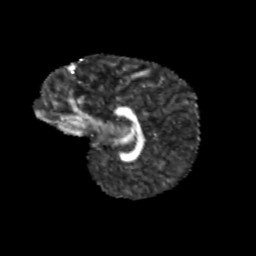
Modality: FA
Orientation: sagittal
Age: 10
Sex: female
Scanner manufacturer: siemens
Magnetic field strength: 3 T
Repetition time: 3.8 s
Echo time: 0.07 s